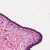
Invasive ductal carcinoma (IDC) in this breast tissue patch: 0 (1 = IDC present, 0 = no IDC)